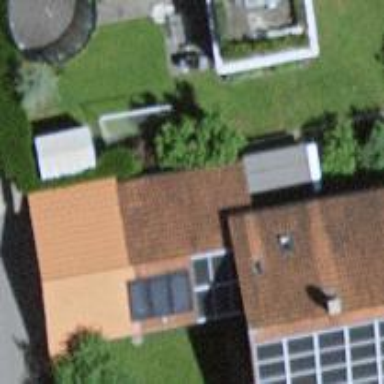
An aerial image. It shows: View of roof of building.